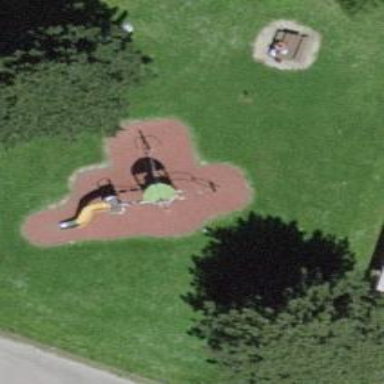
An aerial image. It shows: Playground with playhouse.